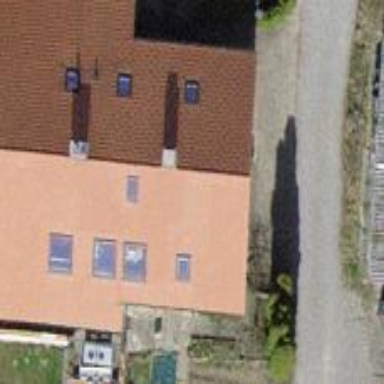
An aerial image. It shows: Detached building.